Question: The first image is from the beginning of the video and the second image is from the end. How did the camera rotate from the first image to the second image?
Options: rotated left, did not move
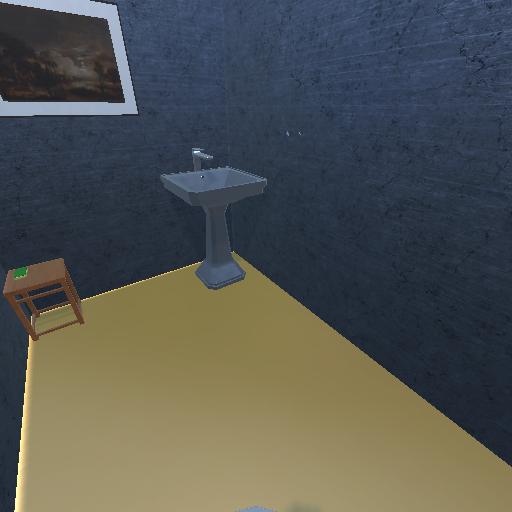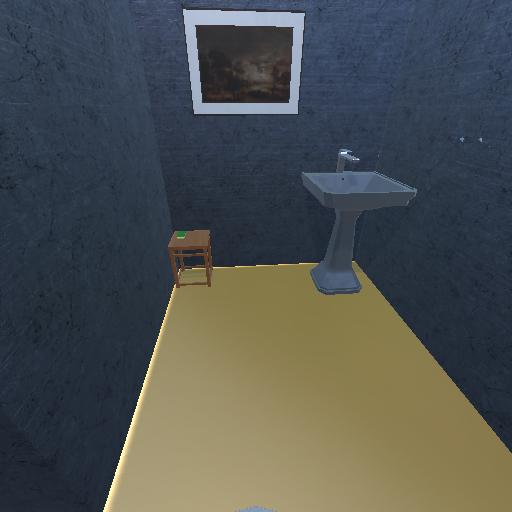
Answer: rotated left